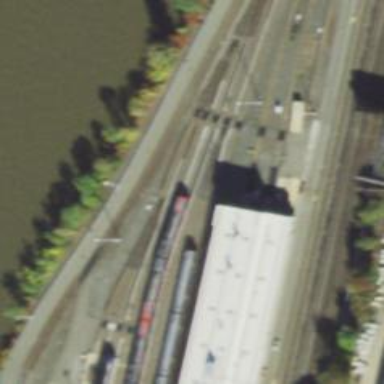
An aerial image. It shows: Rail yard with electrified rails. There is building passage tunnel.